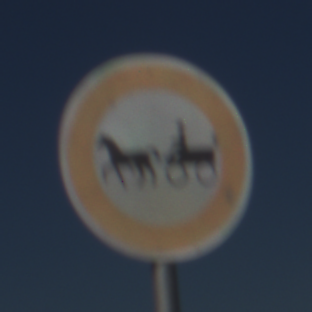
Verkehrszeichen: VerbotGespannfuhrwerke
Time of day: MorningAfternoon
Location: Outdoor (RoadRail)
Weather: Clear
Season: NotSpecified
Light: Natural